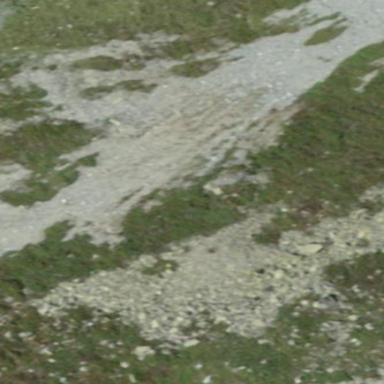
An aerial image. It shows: Natural scree.